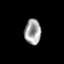
Tissue: lung
Cell type: T cells
Senescence score: 0.1735
Nuclear area (px): 404
Mean DAPI intensity: 162.799